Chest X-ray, PA view. Patient: 43 years old, sex F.
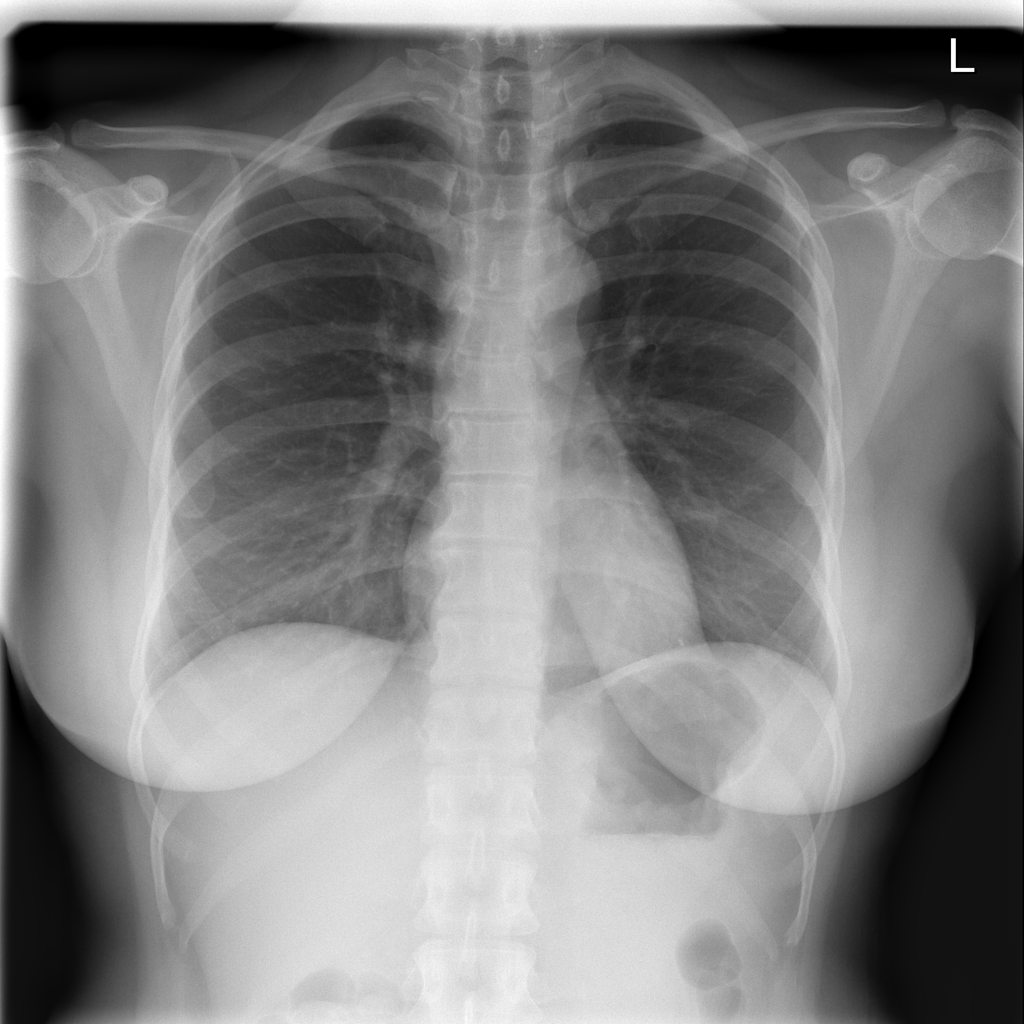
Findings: No Finding